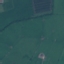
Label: Pasture